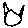
Label: cat